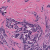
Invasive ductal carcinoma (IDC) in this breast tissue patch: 1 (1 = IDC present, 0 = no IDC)